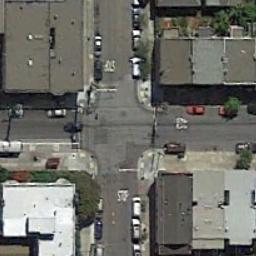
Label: intersection